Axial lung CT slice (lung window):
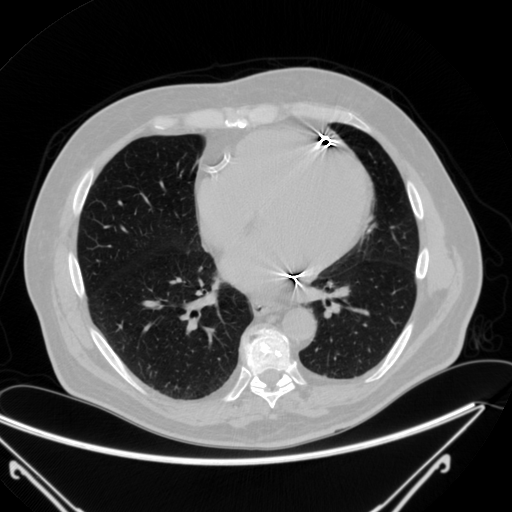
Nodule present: no